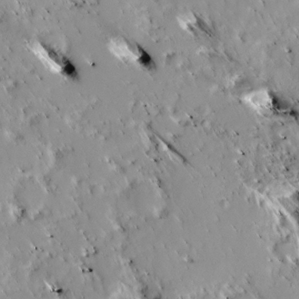
Label: non_frost